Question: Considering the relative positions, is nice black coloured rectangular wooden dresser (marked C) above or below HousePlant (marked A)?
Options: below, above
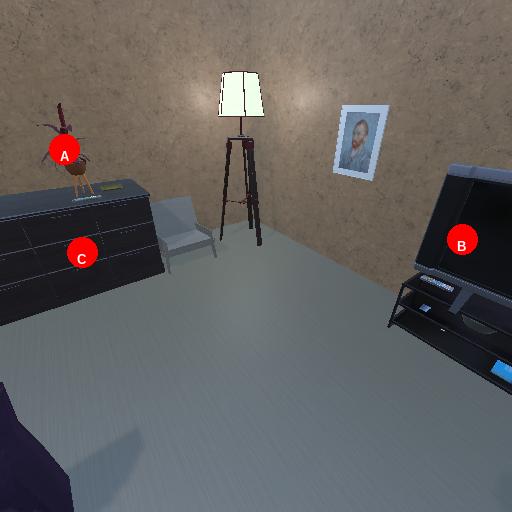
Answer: below